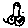
Label: bird